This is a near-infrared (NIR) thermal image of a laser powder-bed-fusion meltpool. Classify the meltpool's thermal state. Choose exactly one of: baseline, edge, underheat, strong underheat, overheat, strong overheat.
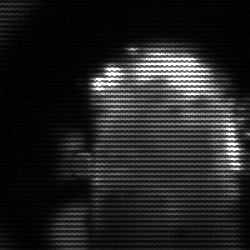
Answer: baseline